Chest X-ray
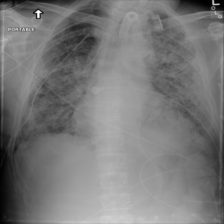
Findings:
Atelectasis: negative
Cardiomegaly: negative
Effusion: negative
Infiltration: negative
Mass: negative
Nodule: negative
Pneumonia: negative
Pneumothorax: positive
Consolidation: negative
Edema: negative
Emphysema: negative
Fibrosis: negative
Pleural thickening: negative
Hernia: negative